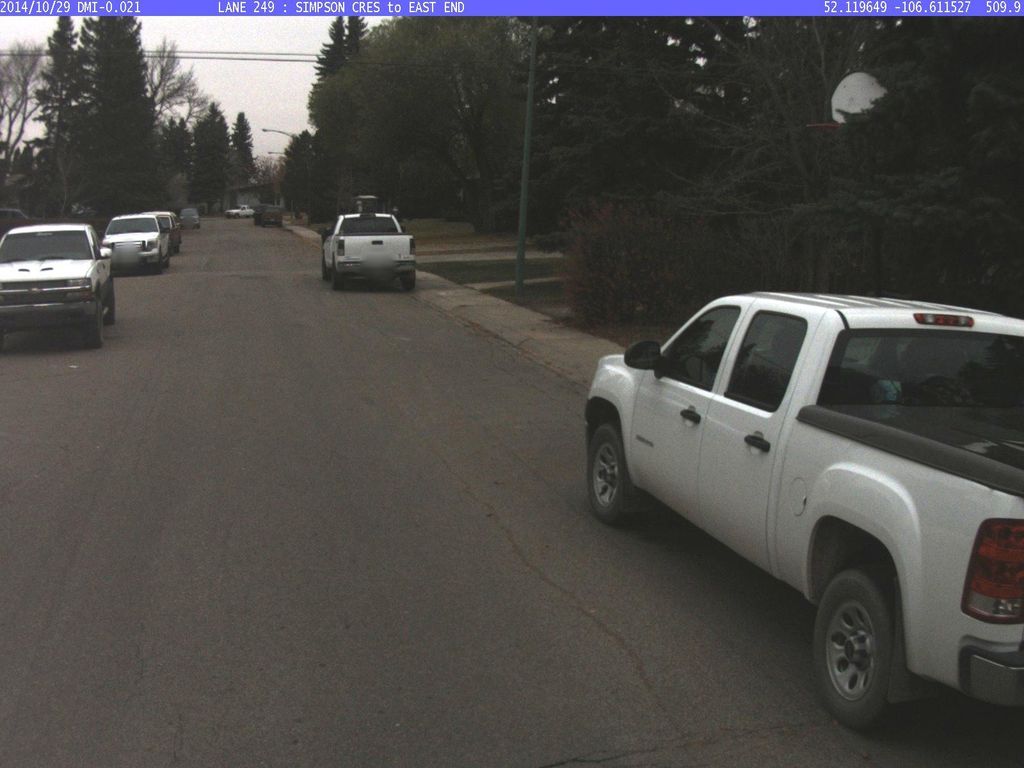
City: saskatoon